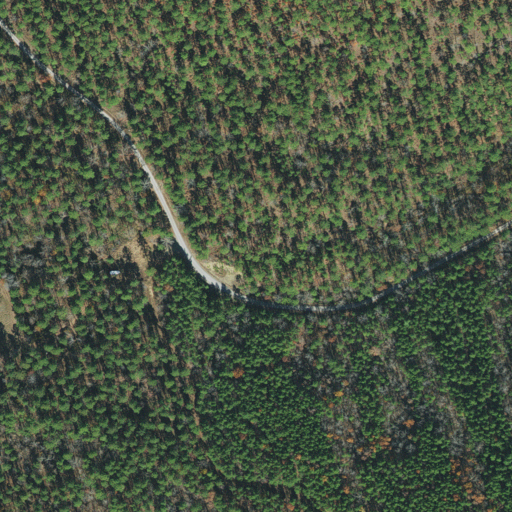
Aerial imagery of gap in Arkansas named Wolf Divide containing evergreen forest, mixed forest, open development, deciduous forest, low intensity development, and medium intensity development